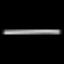
Label: line